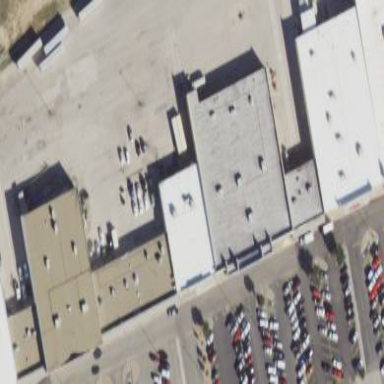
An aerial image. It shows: Retail building that is part of mall.